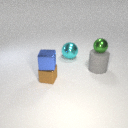
large gray rubber cylinder behind small brown metal cube